Field crop: maize
Growth stage: 1
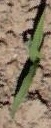
Species: maize